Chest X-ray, PA view. Patient: 34 years old, sex M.
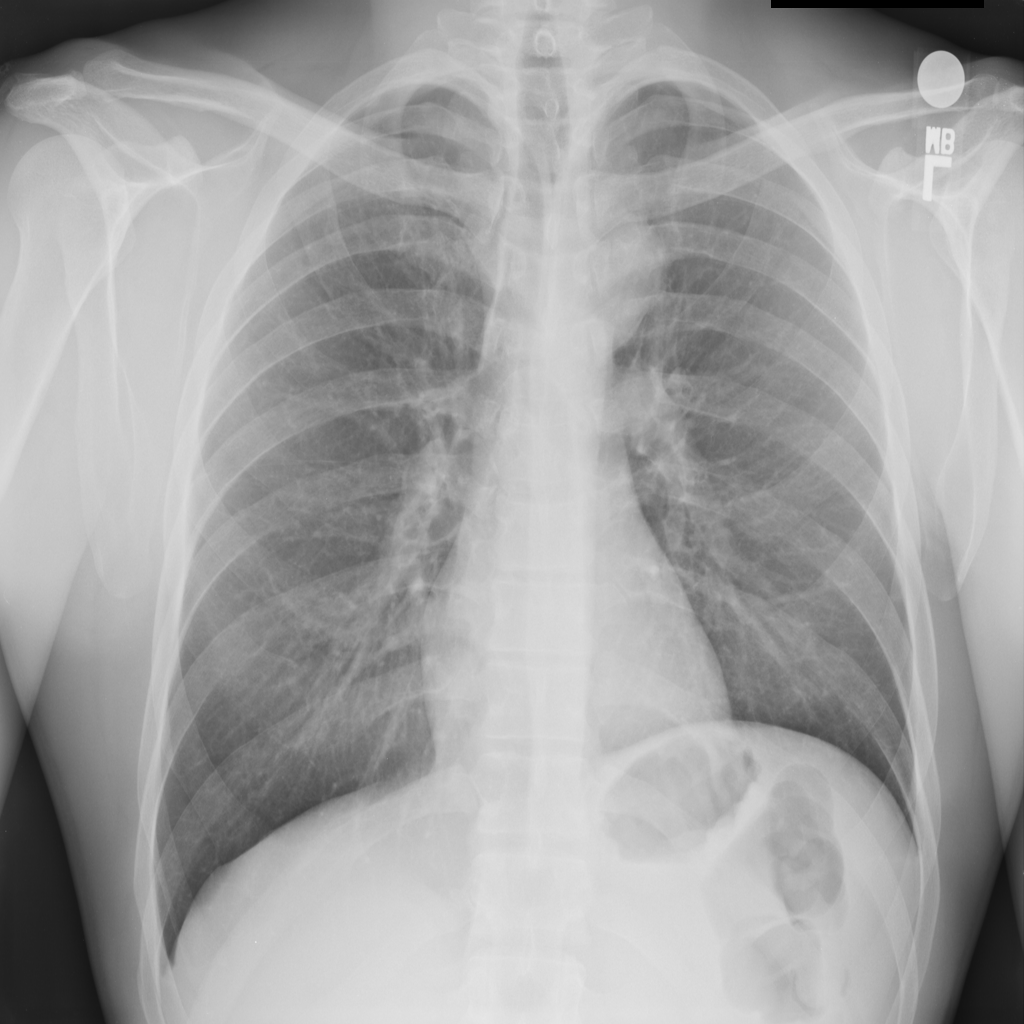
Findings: No Finding